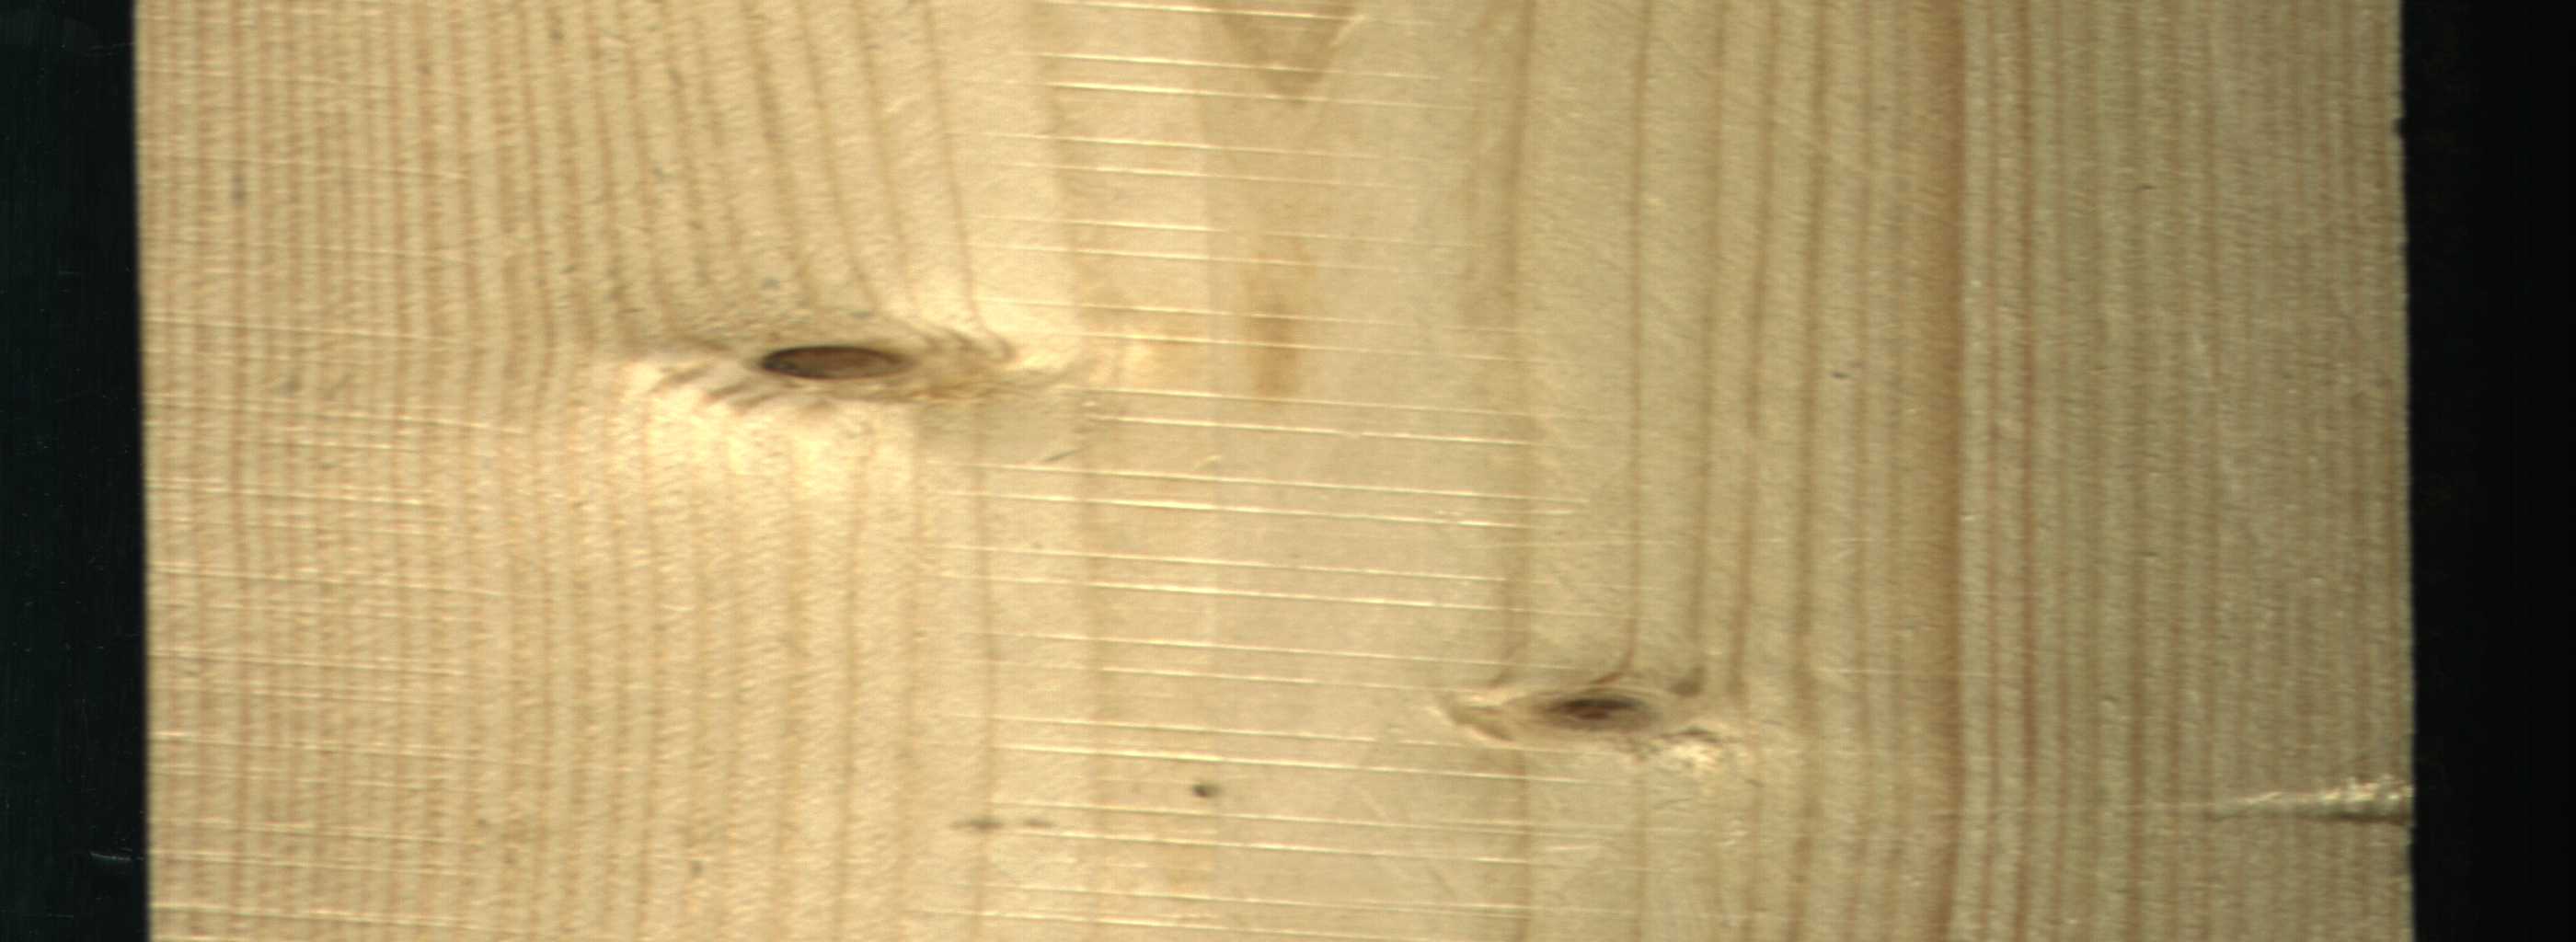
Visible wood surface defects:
Live_Knot
Live_Knot